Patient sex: M
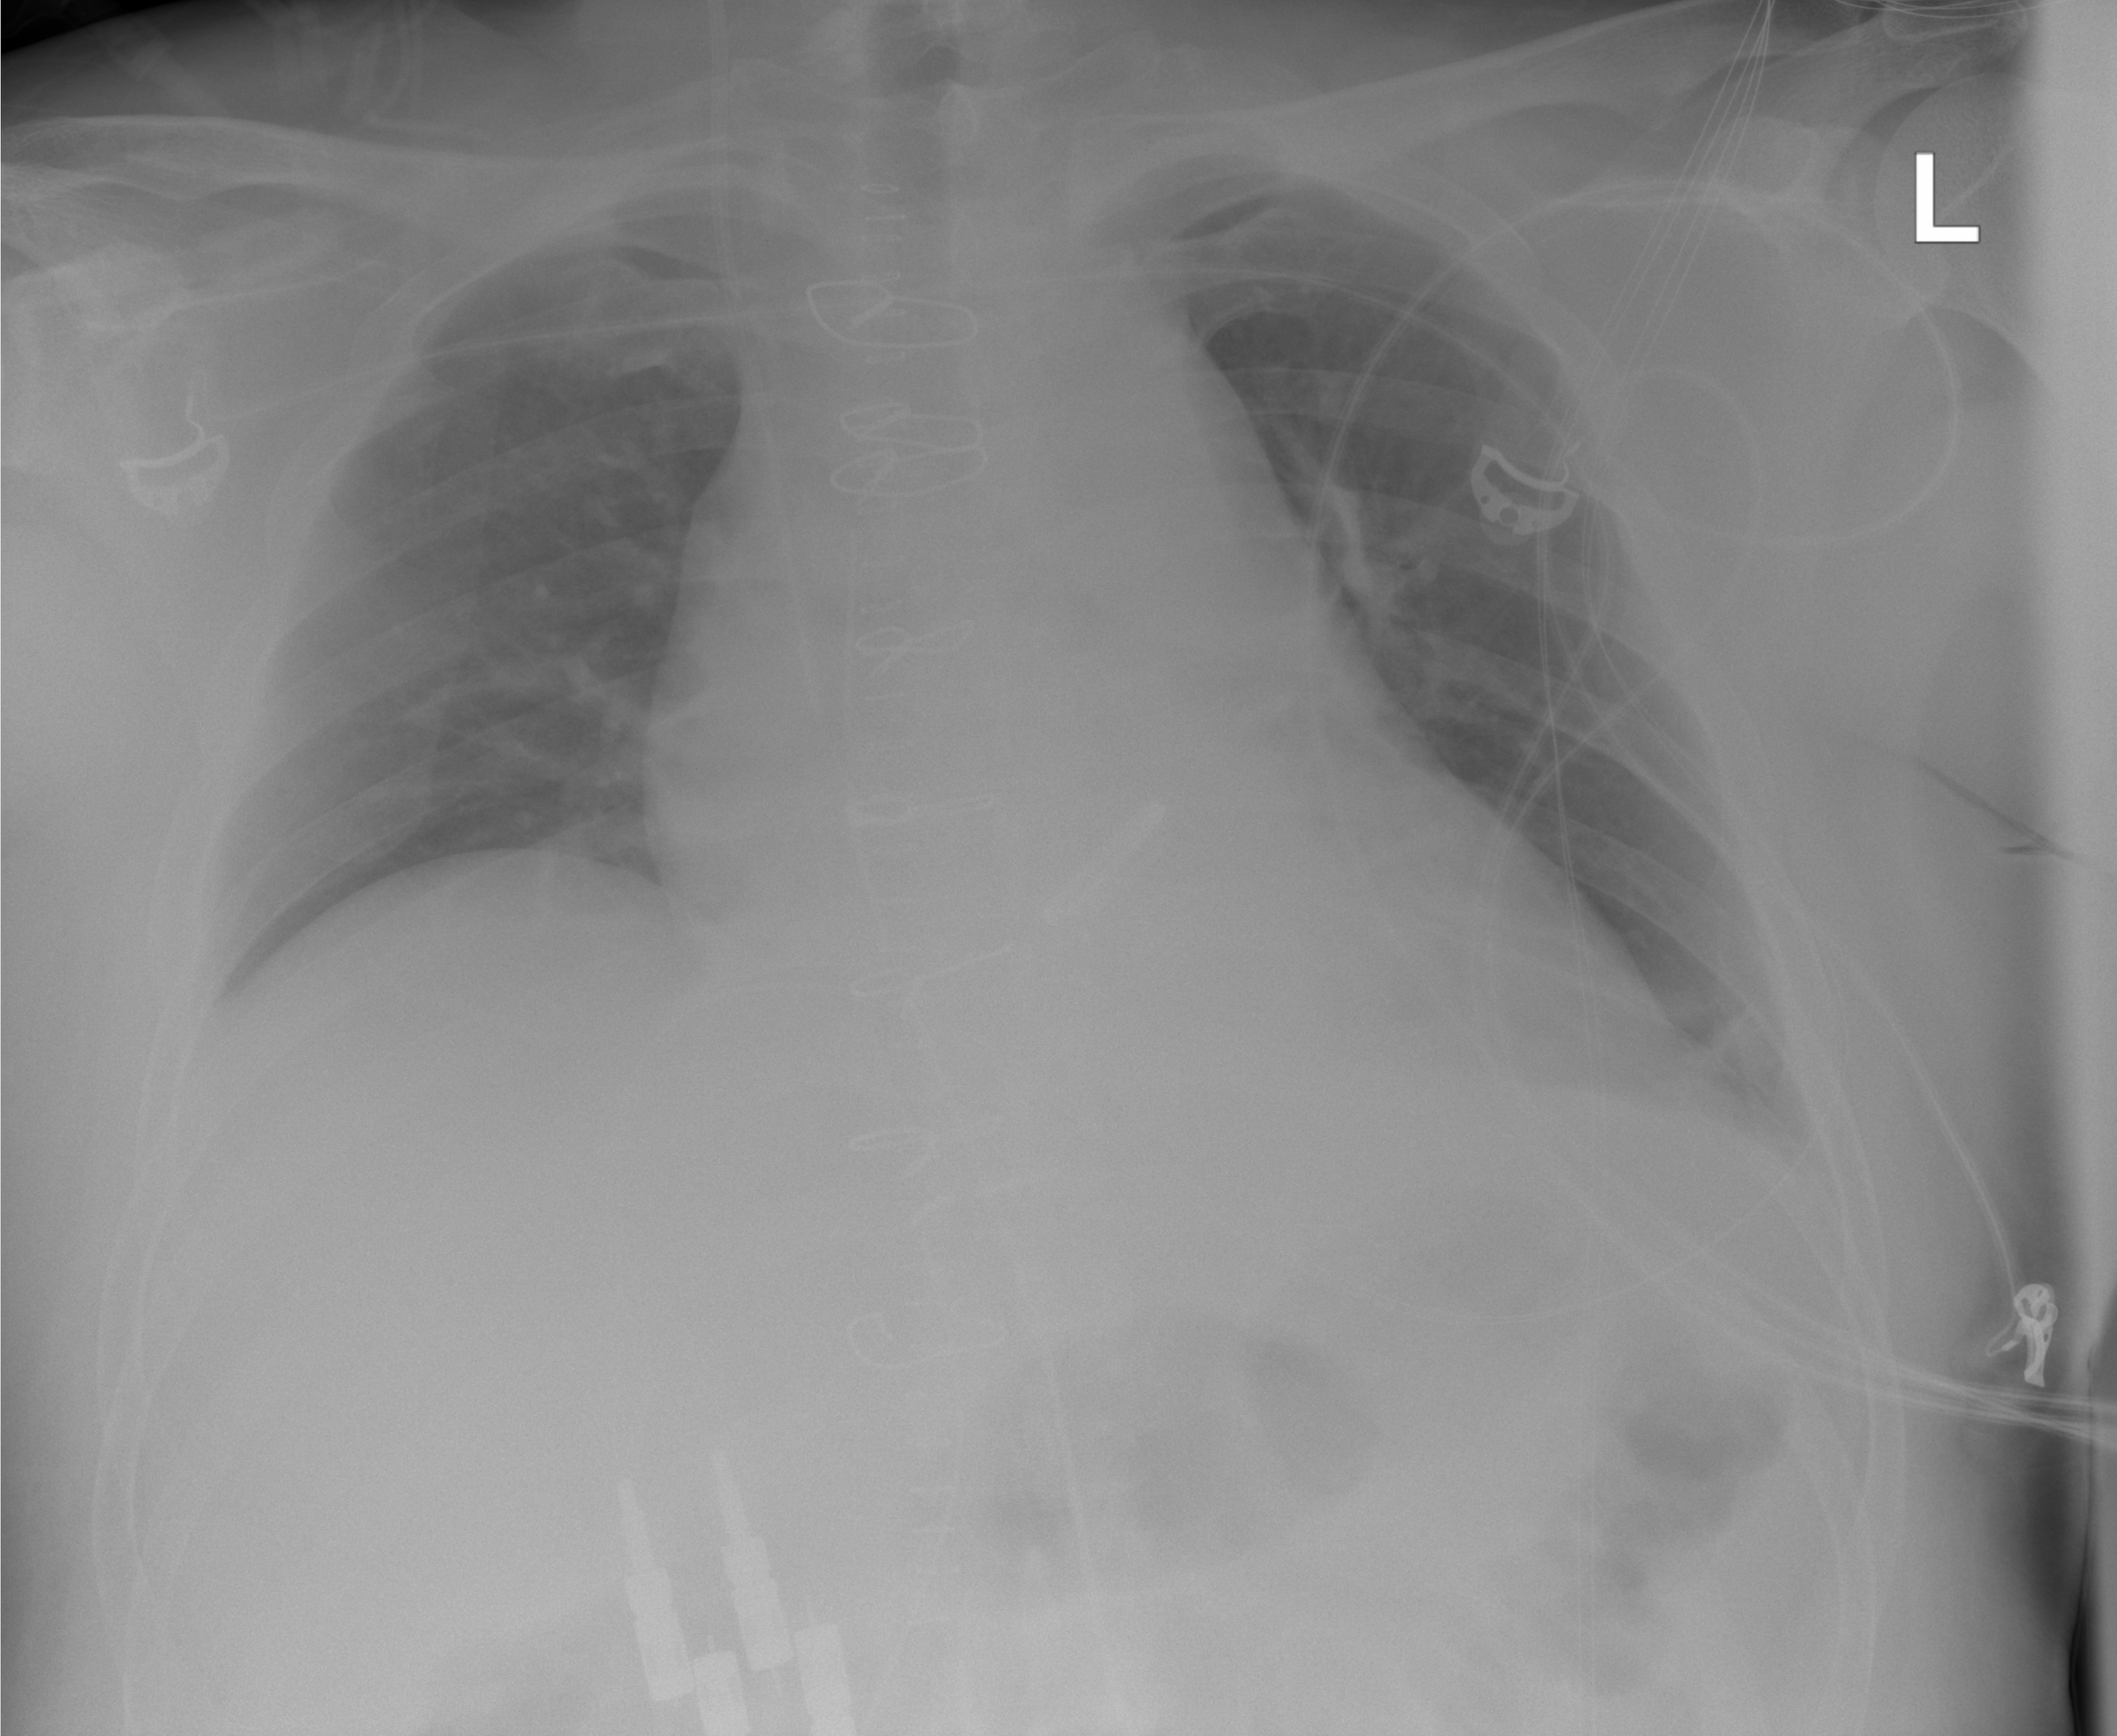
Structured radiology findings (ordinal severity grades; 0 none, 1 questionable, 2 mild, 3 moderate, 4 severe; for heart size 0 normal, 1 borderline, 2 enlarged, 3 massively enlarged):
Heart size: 0
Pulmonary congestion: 0
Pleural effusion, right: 0
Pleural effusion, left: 0
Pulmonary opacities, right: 0
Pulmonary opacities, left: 0
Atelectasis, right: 0
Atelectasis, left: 1